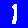
Digit: 1